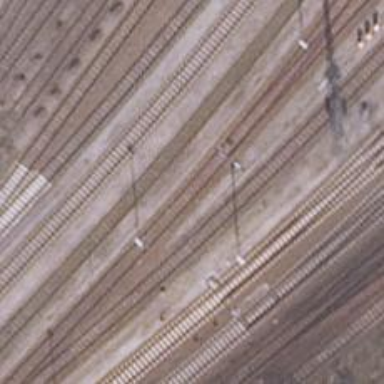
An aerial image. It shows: Railway siding for service.